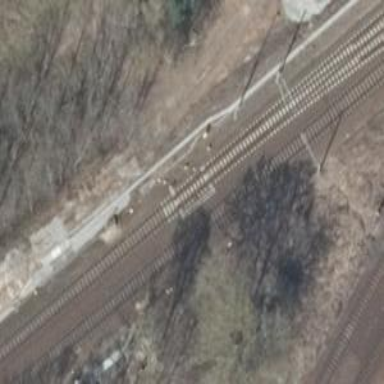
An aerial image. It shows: Railway switch.